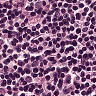
Metastatic tissue present: no